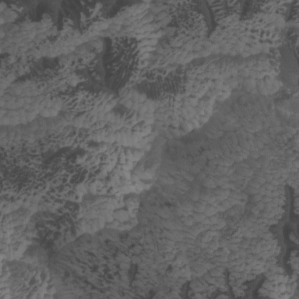
Label: non_frost